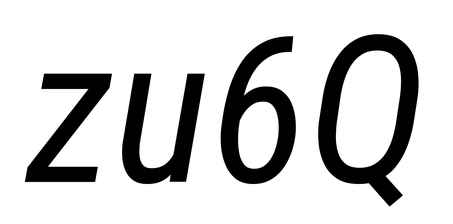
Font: Roboto-Italic_Condensed_Italic